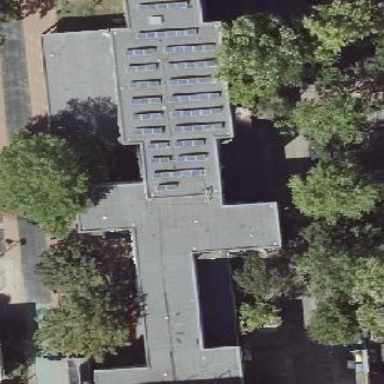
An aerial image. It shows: School building.